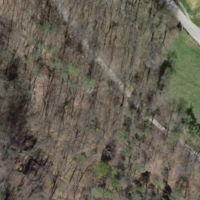
EUNIS habitat code: 41
Species observed at this site:
Lathyrus vernus